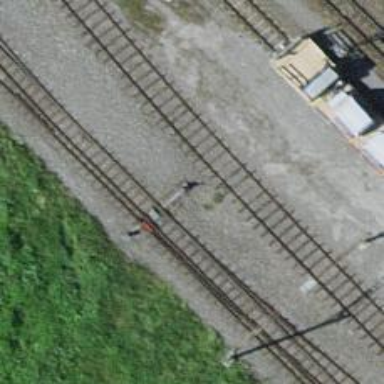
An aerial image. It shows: Railway switch.